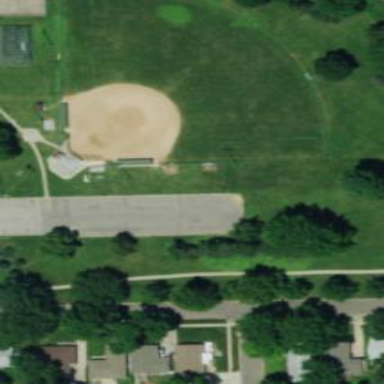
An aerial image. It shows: Baseball pitch for leisure land activities.